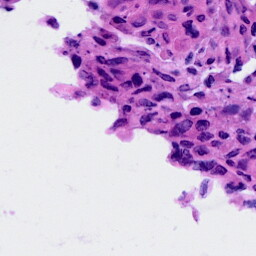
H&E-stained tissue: Cervix